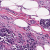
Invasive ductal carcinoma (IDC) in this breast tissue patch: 0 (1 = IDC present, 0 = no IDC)